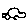
Label: car